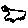
Label: bird